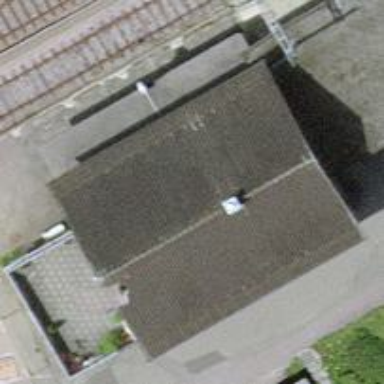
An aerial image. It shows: Railway station.